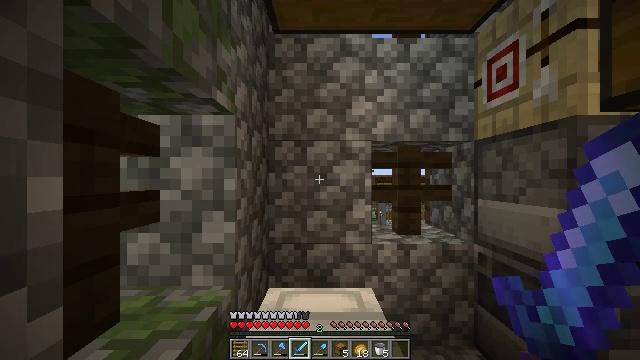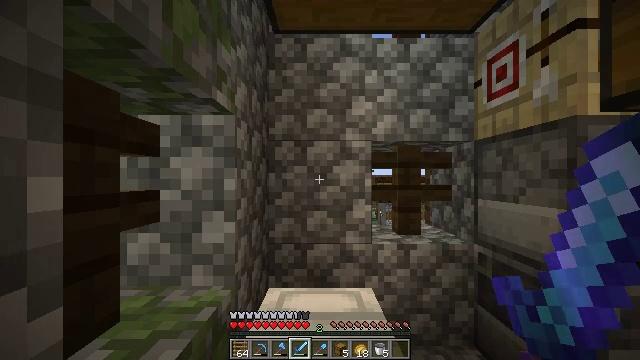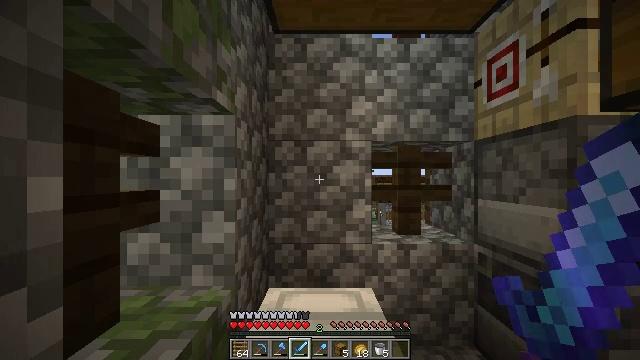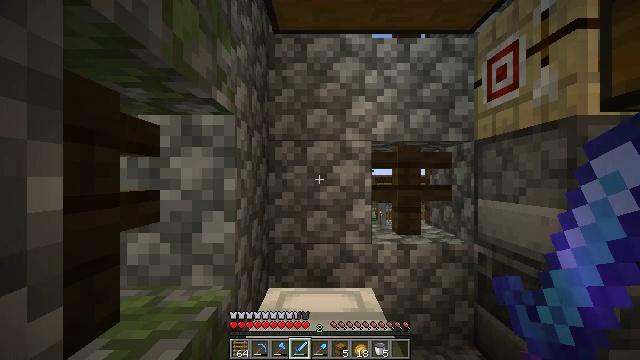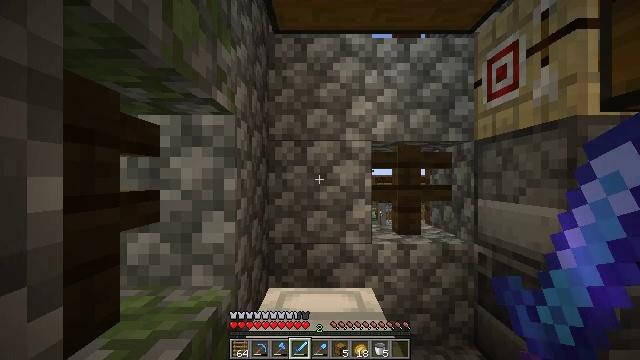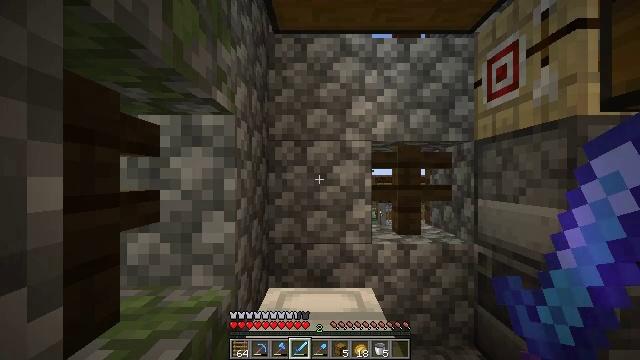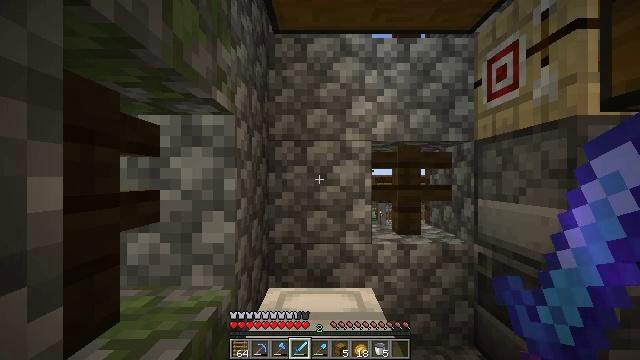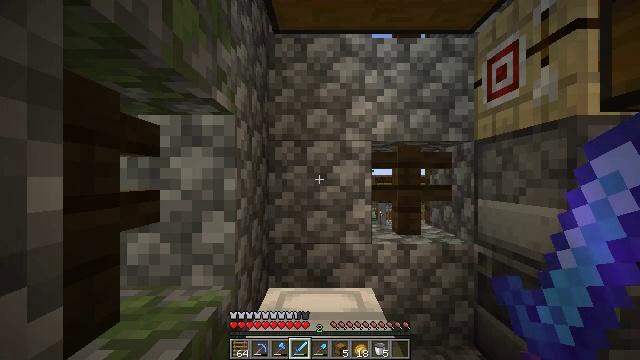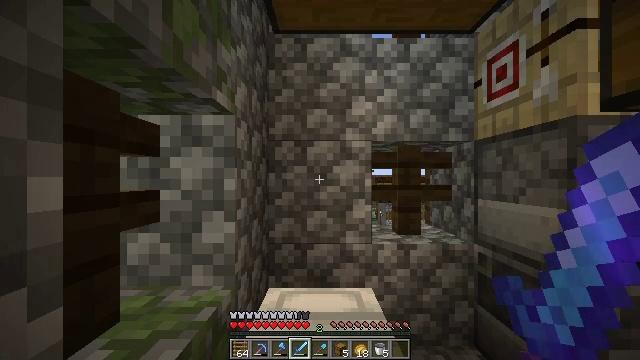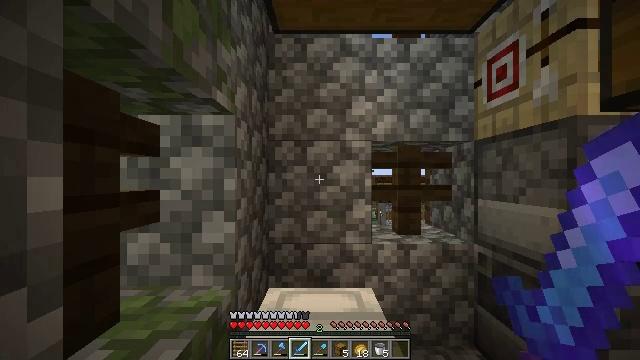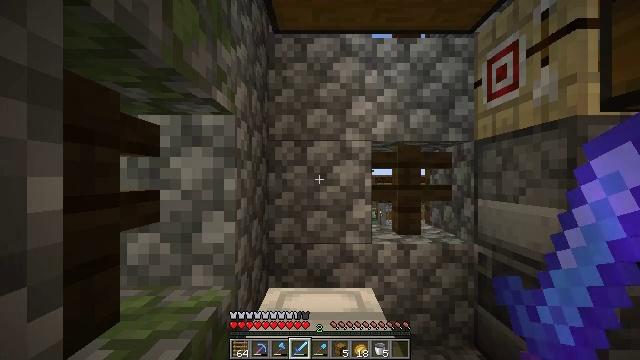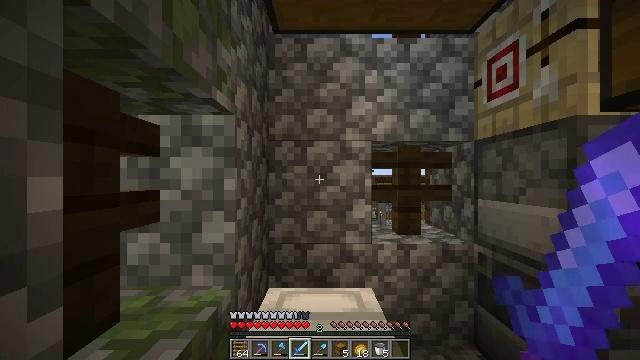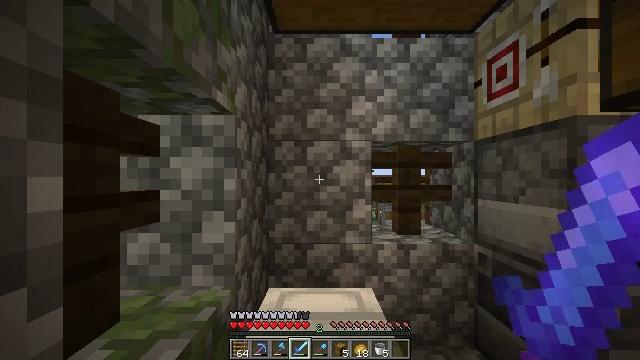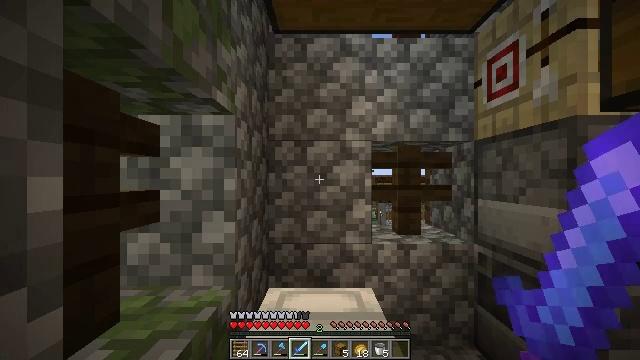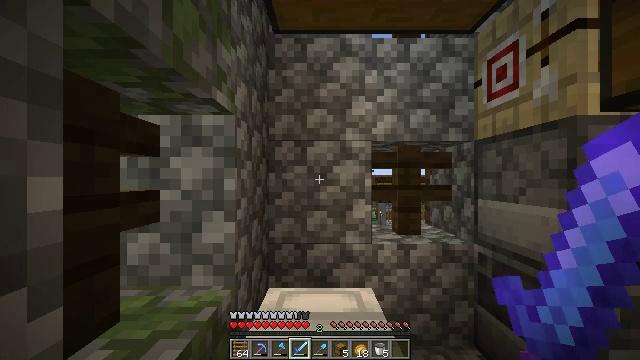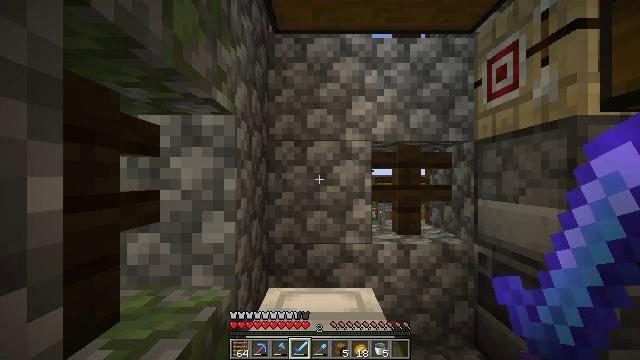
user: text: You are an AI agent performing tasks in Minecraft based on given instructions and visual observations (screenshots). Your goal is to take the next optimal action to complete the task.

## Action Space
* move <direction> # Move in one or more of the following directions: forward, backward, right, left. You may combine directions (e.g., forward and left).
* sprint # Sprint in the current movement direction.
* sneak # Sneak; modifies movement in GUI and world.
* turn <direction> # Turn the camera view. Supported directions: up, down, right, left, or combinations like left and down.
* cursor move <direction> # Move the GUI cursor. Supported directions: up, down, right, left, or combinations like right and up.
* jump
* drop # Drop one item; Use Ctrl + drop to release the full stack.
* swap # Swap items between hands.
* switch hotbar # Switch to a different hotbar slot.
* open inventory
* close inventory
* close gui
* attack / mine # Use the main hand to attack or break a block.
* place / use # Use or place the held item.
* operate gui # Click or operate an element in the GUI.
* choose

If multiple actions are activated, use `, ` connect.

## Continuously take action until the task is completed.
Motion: motion action
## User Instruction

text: Mine the glass to clear the view.
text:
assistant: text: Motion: no_op
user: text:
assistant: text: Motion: no_op
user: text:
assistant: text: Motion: no_op
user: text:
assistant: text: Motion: no_op
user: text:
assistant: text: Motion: no_op
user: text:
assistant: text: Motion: no_op
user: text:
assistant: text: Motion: no_op
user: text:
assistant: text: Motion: no_op
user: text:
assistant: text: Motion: no_op
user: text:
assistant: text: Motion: no_op
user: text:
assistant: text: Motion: no_op
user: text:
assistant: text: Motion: no_op
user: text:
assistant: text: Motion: no_op
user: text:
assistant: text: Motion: no_op
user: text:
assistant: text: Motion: no_op
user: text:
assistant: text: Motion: no_op
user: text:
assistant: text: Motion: no_op
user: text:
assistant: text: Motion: no_op
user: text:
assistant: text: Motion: no_op
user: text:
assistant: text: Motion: no_op
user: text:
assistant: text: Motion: no_op
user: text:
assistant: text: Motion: no_op
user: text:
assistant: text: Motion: no_op
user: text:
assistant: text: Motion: no_op
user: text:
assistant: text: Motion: no_op
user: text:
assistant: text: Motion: no_op
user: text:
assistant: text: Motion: no_op
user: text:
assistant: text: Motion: no_op
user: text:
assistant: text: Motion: no_op
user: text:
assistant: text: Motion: no_op